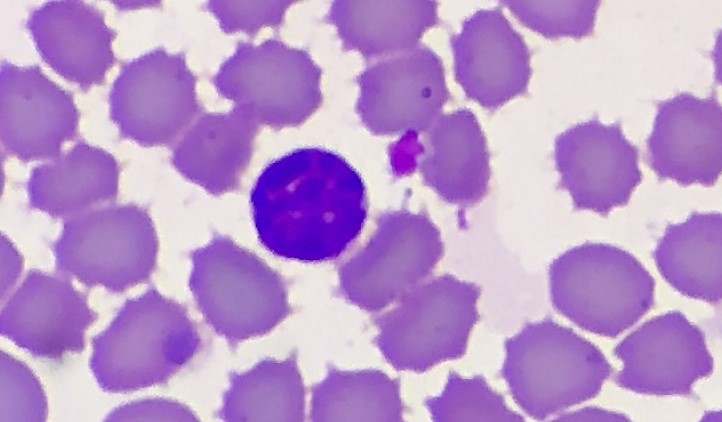
White blood cell type: Lymphocyte